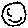
Label: smiley face